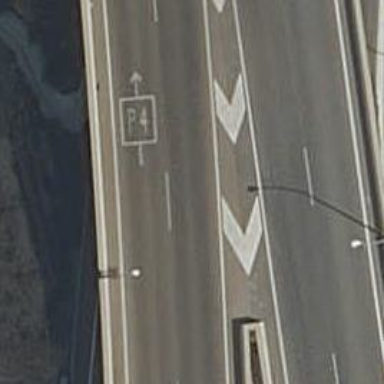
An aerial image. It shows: Traffic calming measure in place: rumble strips.